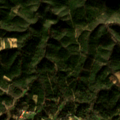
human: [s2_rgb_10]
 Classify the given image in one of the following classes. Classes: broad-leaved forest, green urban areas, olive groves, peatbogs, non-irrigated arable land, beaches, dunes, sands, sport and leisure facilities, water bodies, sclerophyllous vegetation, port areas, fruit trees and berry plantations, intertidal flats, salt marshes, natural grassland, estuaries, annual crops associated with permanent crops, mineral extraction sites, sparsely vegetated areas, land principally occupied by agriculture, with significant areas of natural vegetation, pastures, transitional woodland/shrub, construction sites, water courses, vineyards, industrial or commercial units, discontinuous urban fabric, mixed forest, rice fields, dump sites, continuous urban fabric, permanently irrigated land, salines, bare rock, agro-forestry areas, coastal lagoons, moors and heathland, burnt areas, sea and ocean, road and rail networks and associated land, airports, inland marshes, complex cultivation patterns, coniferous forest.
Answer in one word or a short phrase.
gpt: annual crops associated with permanent crops, moors and heathland, transitional woodland/shrub